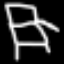
Label: chair